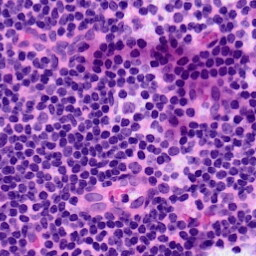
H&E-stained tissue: LymphNode